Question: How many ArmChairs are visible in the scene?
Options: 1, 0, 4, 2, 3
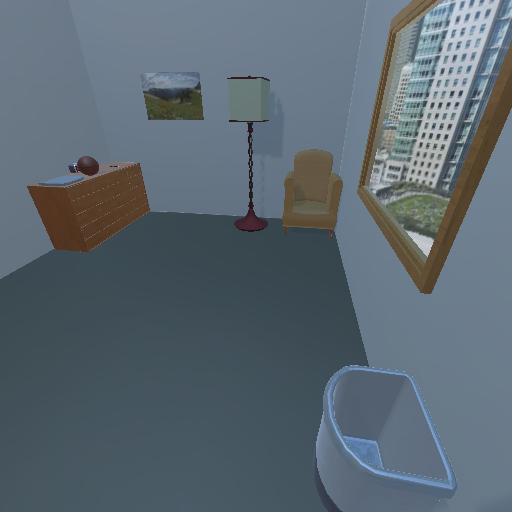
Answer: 1